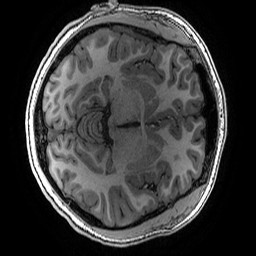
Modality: T1w
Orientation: axial
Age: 14
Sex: male
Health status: ill
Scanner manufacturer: ge
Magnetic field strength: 3 T
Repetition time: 0.007664 s
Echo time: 0.00342 s